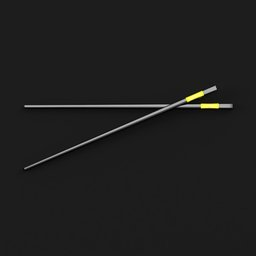
Label: tools